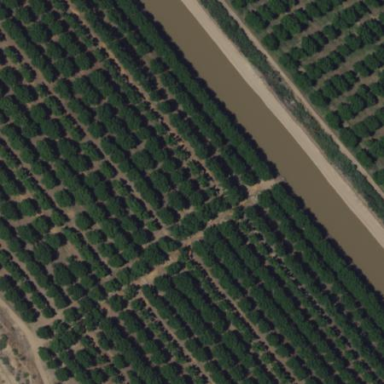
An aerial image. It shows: Orchard.